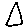
Label: triangle